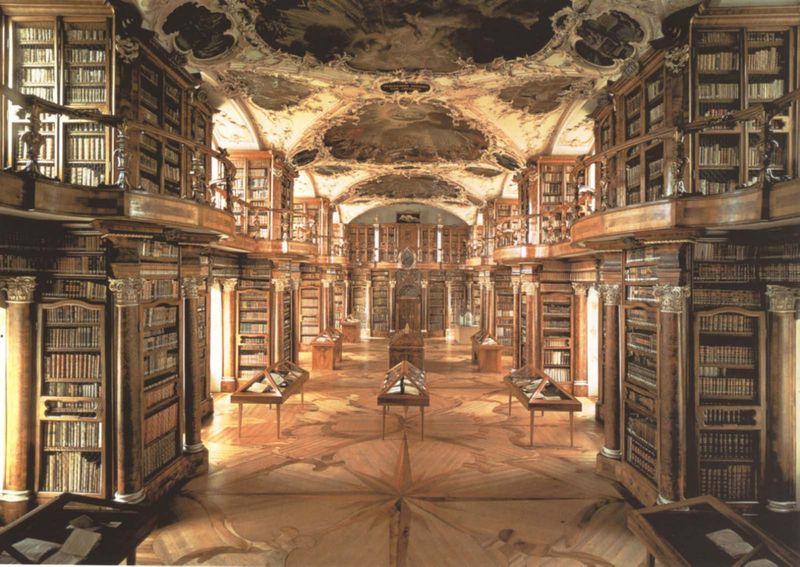
Titel: Bibliothek St. Gallen
Künstler: Peter Planung Thumb
Standort: St. Gallen, Benediktinerkloster (EU - CH)
Schlagwörter: braun, fenster, glas, holz, licht, säulen, rot, ornament, barock, boden, gold, decke, rokoko, balkon, bücher, parkett, empore, ornamente, stuck, galerie, foto, gewölbe, prakett, stern, weimar, vitrine, pult, intarsien, üppig, fresken, bibliothek, regale, deckengemälde, schaukasten, anna, etage, schränke, vitrinen, windrose, kompass, lesesaal, schaukästen, glasvitrinen, amalia, anna amalia, barocke bibliothek